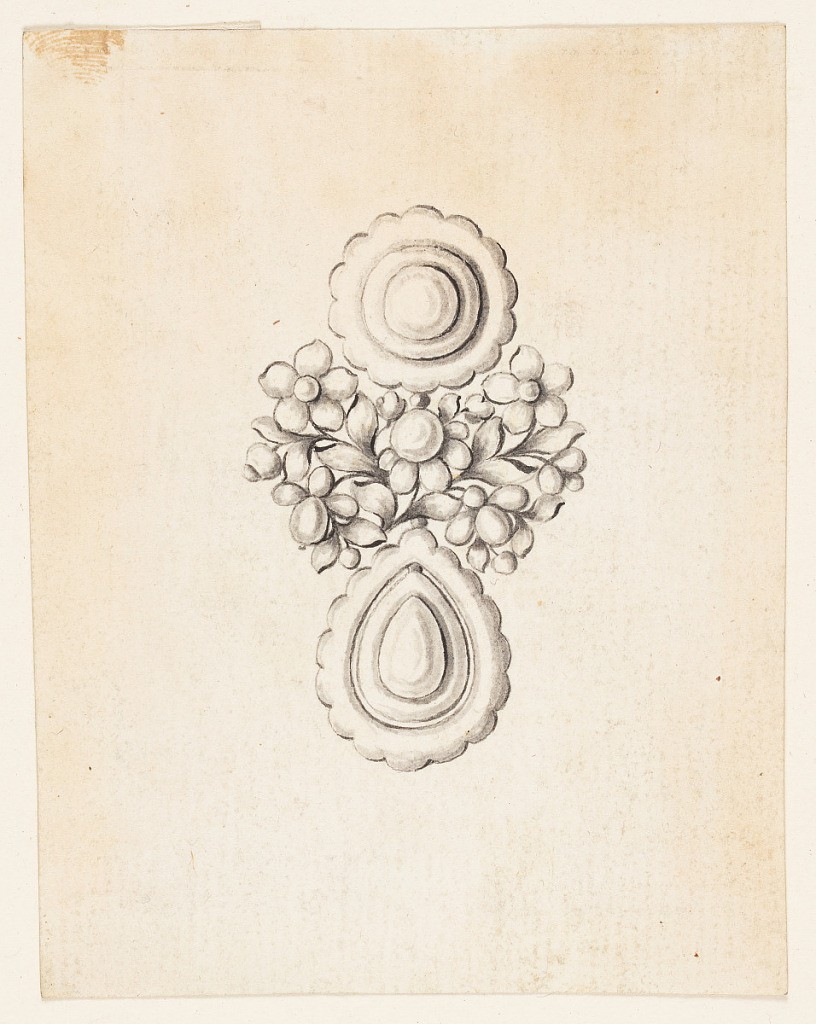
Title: Design for an Earring
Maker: Giovanni Sebastiano Meyandi, Italian, active 1762 - 1794
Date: ca. 1790
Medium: Pen and black ink, brush and gray watercolor on paper
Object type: Drawing
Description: Jewelry design for an earring. Above a disk, below a drop, connected by branches with beads and blossoming flowers.